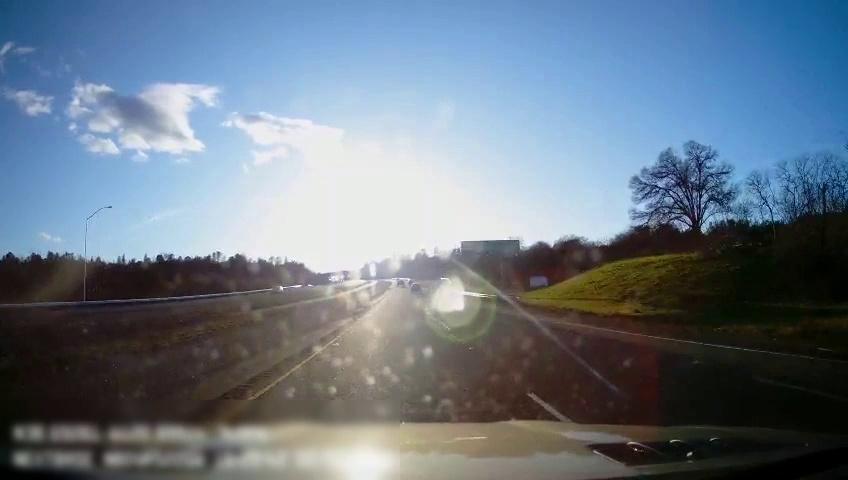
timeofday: Day
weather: Sunny
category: Drivable Space
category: Drivable Space
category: Vehicles | Car
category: Vehicles | SUV
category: Lanes | Current Lane
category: Lanes | Current Lane
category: Lanes | Alternate Lane
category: Traffic | Signs
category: Traffic | Signs